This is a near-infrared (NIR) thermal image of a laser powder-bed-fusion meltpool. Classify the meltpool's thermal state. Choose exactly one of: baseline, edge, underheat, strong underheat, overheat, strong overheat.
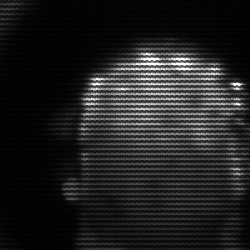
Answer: baseline